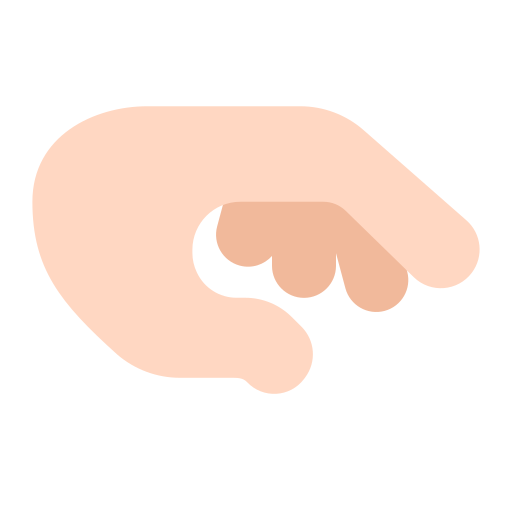
palm down hand flat light